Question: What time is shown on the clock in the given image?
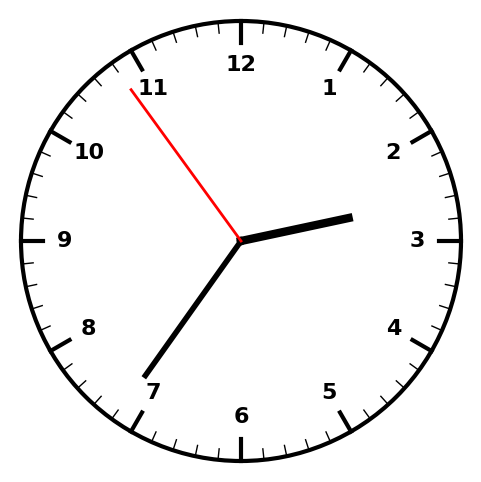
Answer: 02:35:54